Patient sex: F
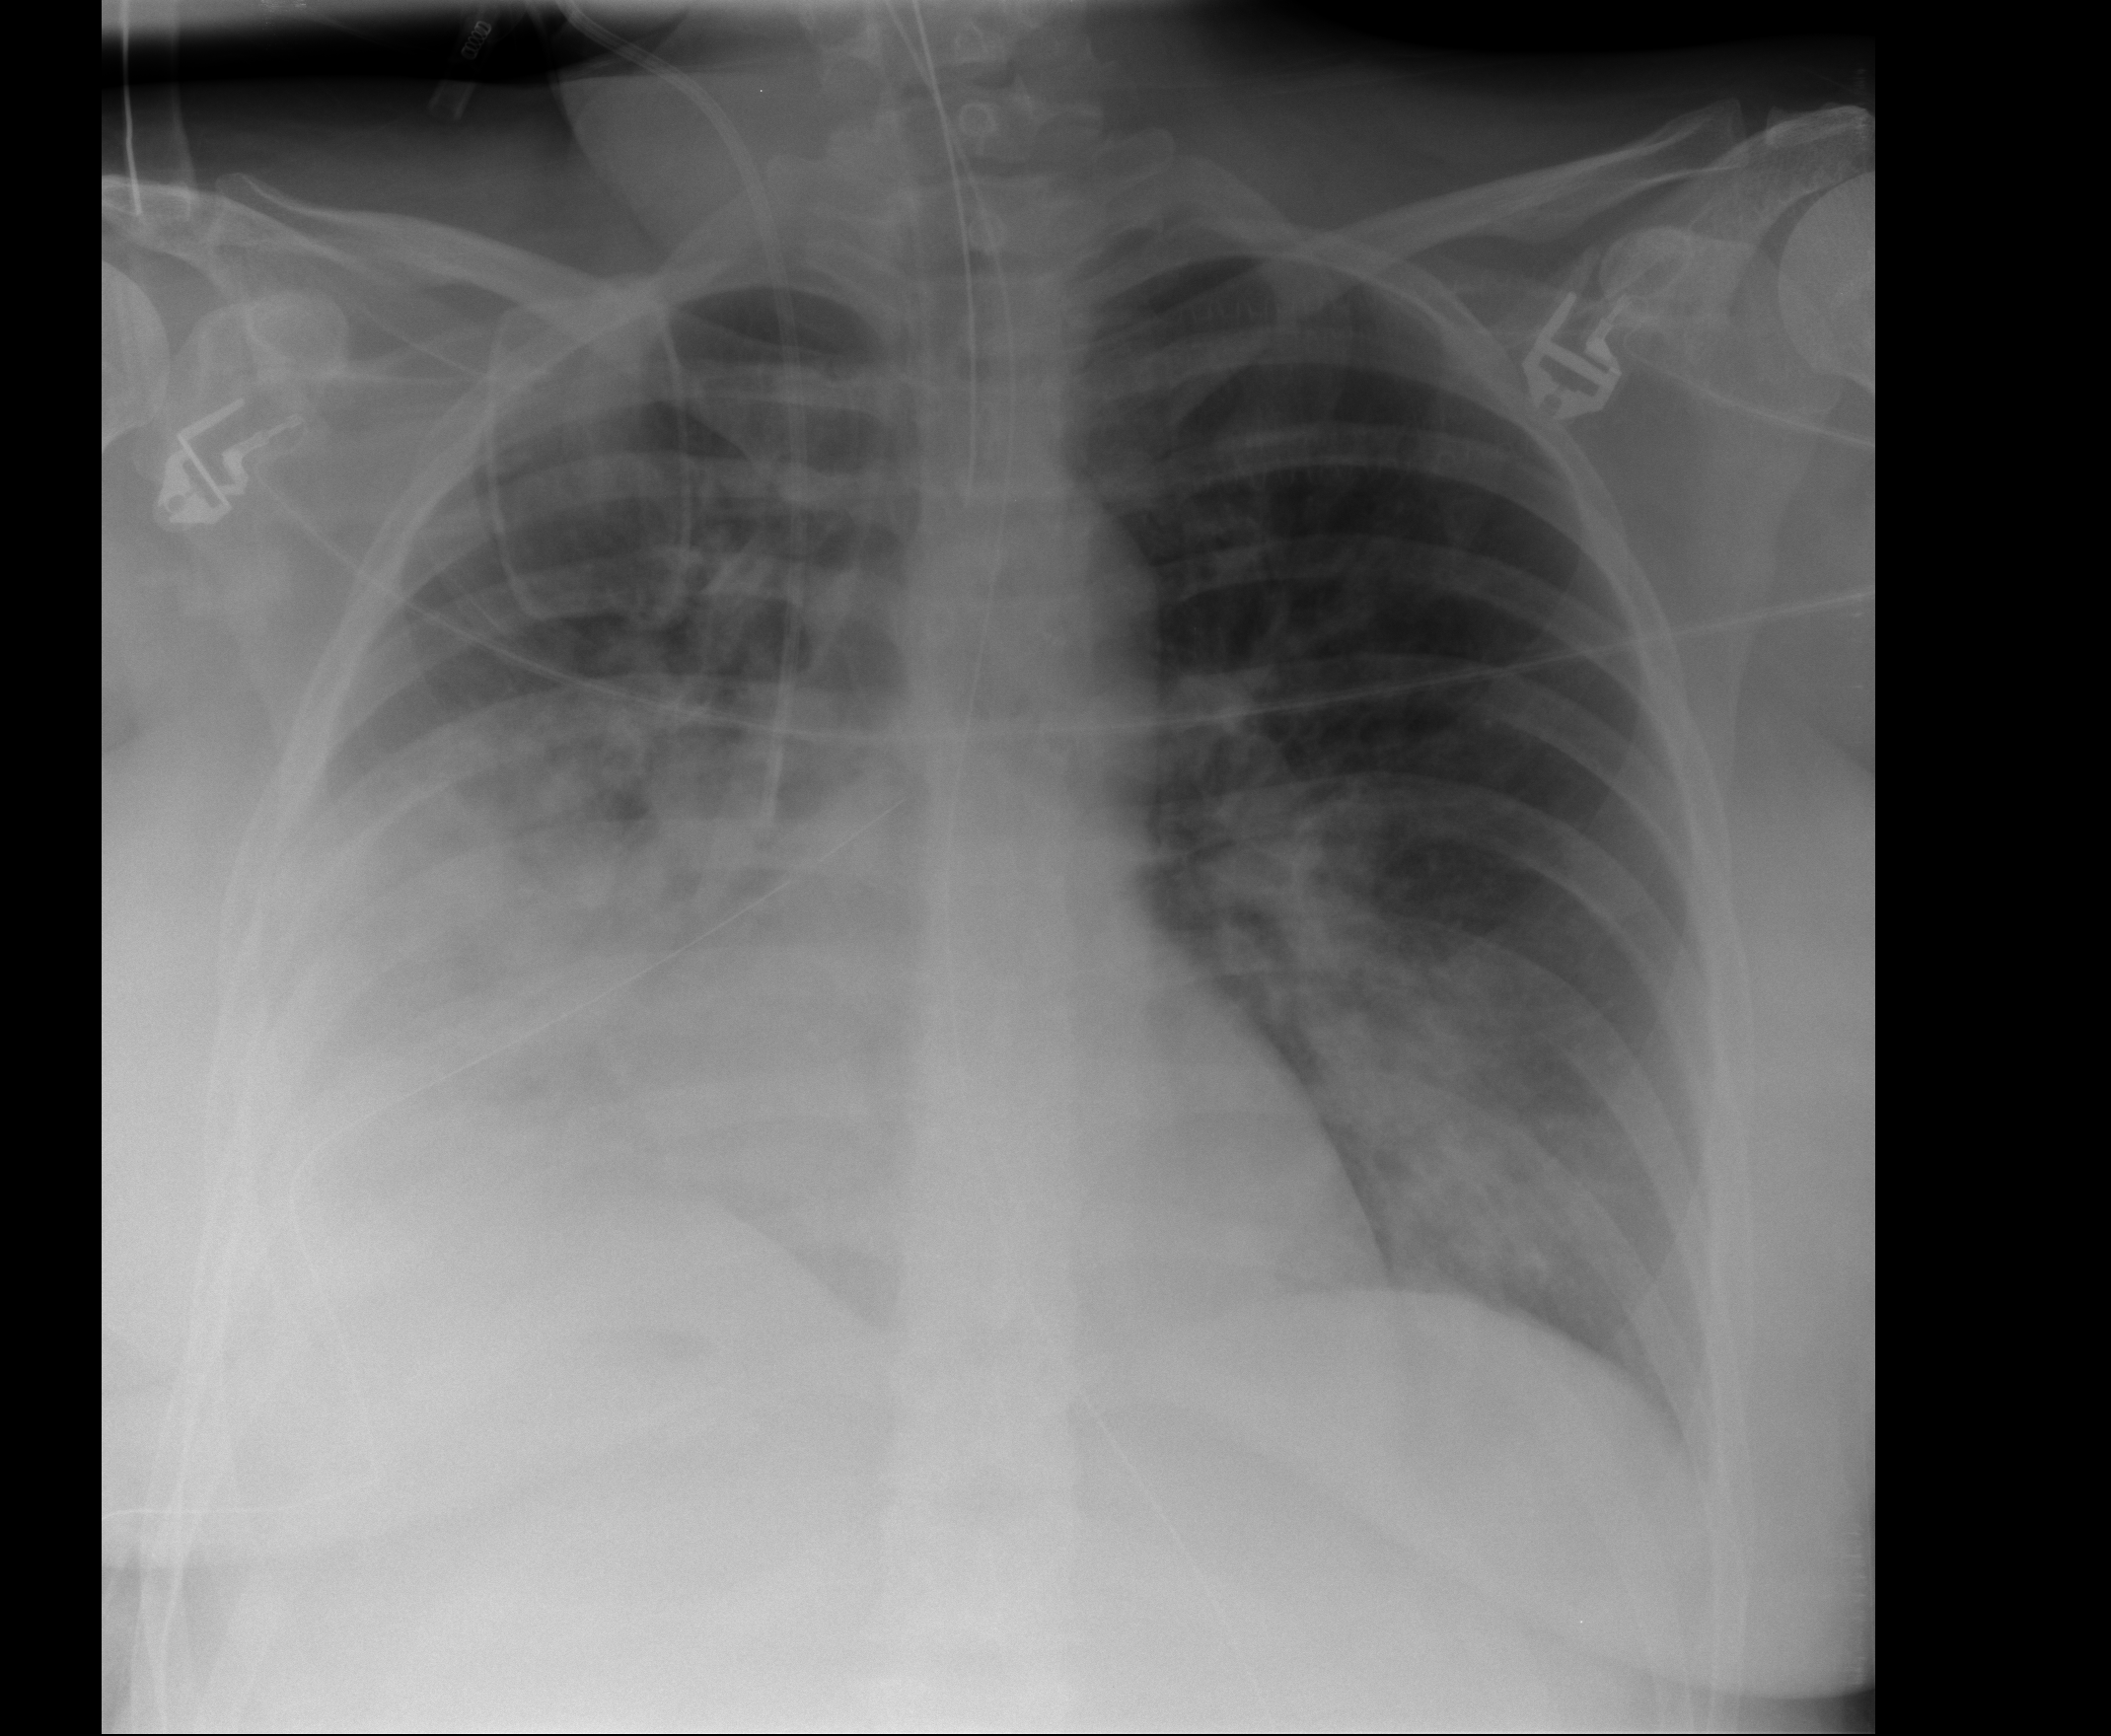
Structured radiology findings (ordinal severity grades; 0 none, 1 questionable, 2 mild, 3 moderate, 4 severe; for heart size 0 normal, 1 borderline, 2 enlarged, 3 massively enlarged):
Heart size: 0
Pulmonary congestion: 2
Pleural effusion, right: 3
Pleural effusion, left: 0
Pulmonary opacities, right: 3
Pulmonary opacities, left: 2
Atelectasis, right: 3
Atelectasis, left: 2